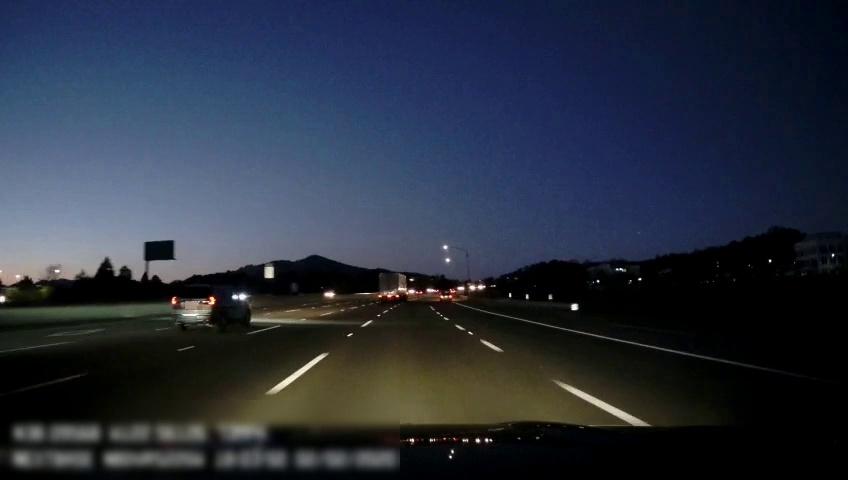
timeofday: Dusk/Dawn/Twilight
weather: Other
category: Drivable Space
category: Vehicles | SUV
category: Vehicles | SUV
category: Vehicles | Truck
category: Lanes | Alternate Lane
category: Lanes | Alternate Lane
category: Lanes | Alternate Lane
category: Lanes | Alternate Lane
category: Lanes | Alternate Lane
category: Lanes | Alternate Lane
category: Traffic | Signs